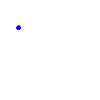
Particle: pion